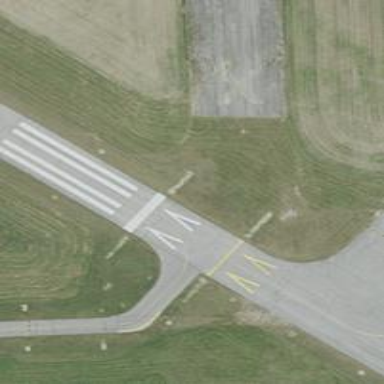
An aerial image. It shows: Runway surface made of asphalt at airport.